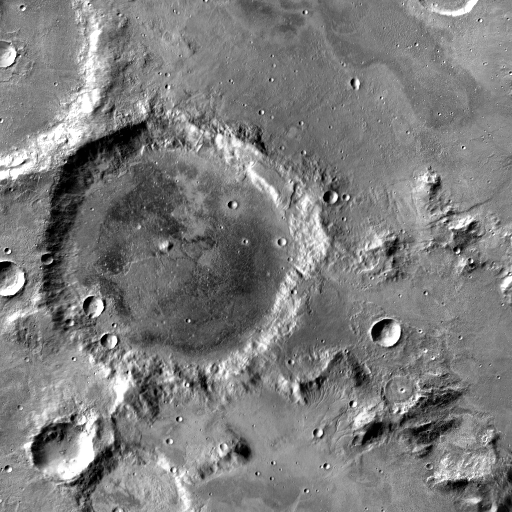
Crater classes present: Background, Other, Buried